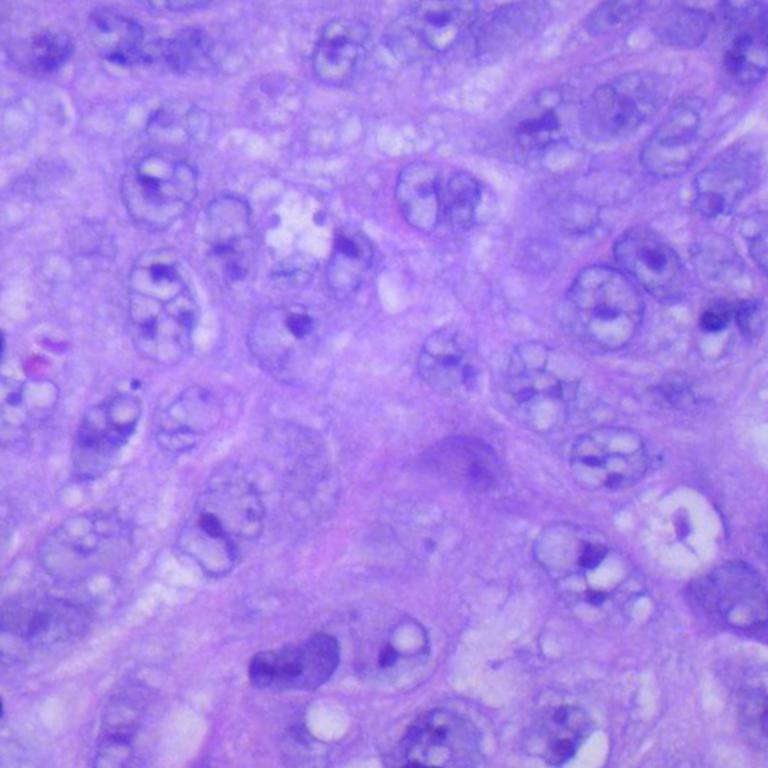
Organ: lung
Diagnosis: squamous carcinomas